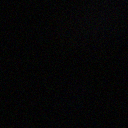
Screen state: off